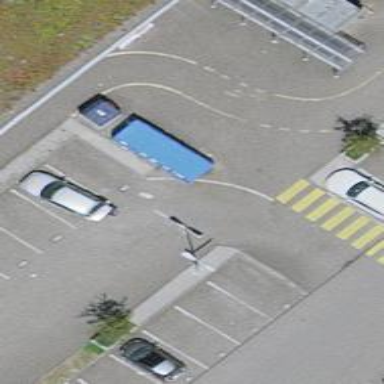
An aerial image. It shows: Parking aisle designated as service road.